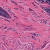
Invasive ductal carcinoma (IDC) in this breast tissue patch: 0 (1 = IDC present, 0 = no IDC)